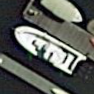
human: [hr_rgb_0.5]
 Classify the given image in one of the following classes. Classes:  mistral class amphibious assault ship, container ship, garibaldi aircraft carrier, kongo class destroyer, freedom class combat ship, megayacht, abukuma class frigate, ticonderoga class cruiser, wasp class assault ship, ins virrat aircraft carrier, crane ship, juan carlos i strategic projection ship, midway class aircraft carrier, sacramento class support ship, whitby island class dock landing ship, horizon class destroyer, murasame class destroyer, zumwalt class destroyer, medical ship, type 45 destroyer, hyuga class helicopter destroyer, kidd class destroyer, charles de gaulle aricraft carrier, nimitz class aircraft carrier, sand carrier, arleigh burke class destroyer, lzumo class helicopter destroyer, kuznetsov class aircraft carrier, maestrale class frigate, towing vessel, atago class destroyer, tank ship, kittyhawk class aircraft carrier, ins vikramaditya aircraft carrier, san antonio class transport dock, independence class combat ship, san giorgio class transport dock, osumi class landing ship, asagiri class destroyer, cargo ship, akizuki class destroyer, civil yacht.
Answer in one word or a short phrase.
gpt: Civil yacht